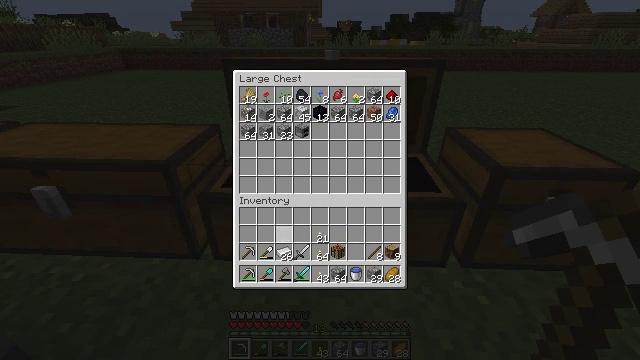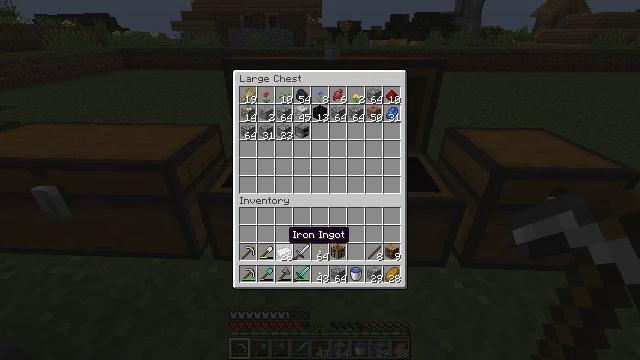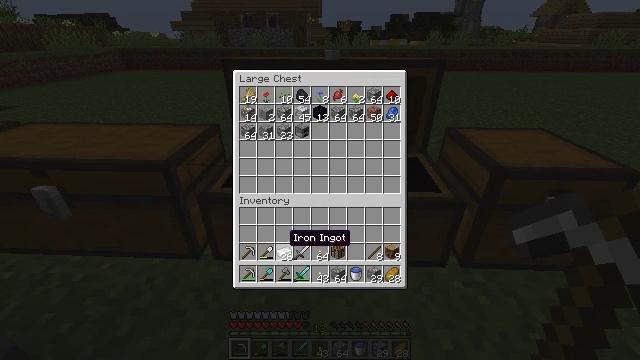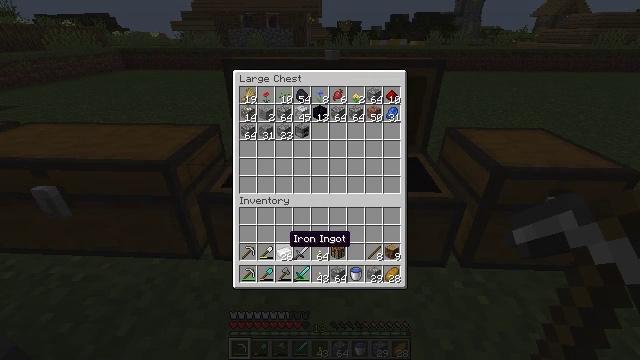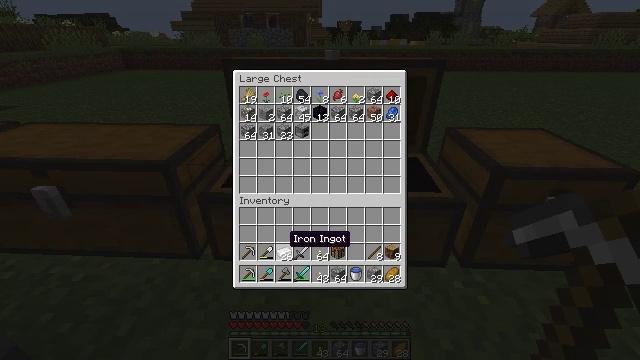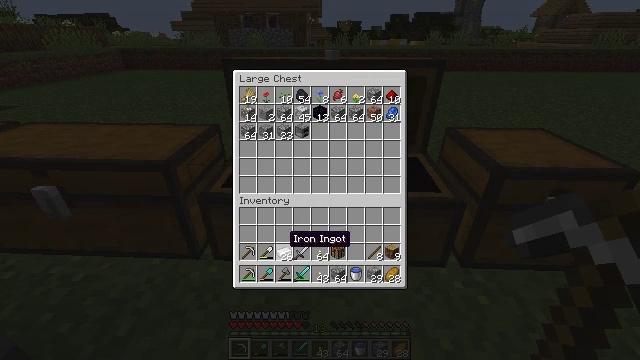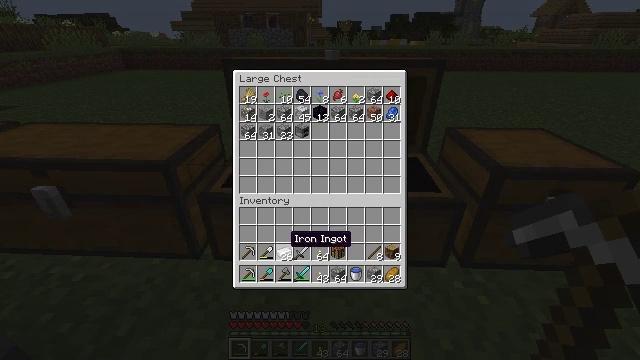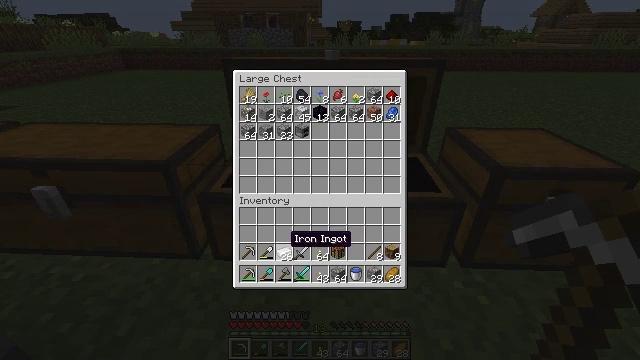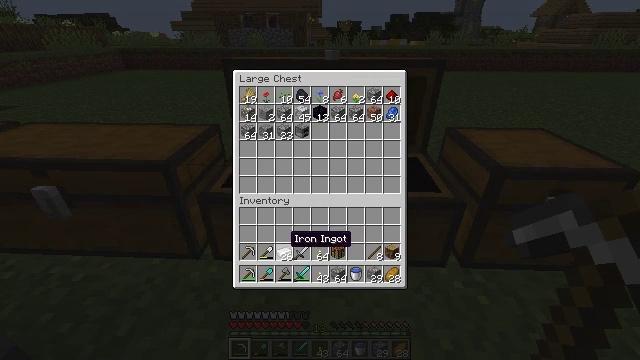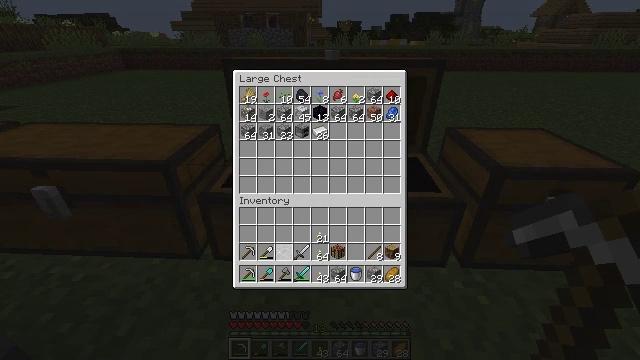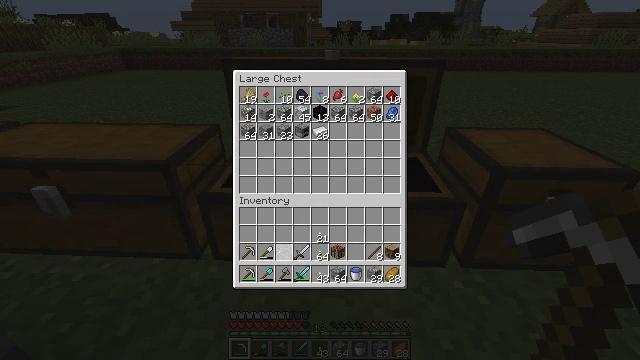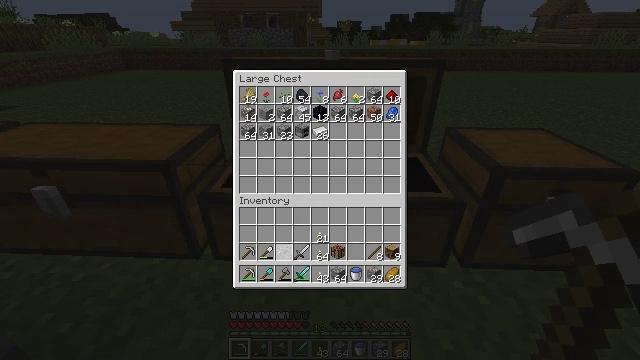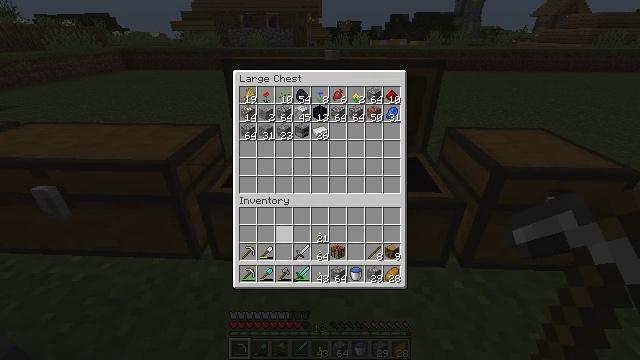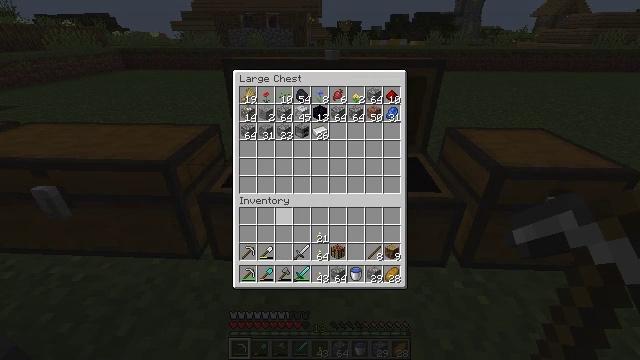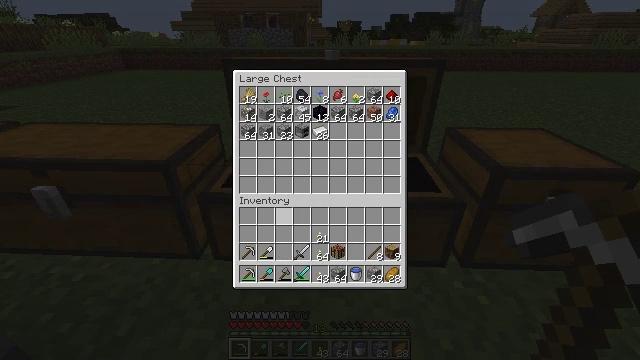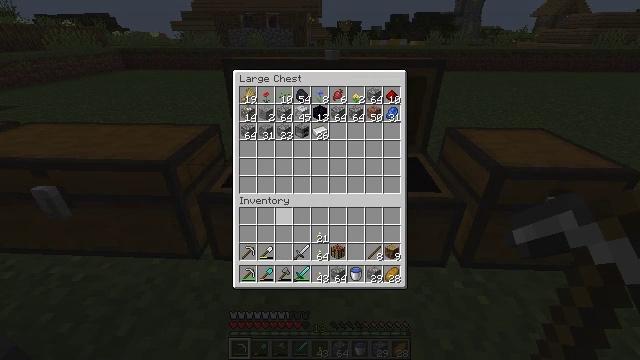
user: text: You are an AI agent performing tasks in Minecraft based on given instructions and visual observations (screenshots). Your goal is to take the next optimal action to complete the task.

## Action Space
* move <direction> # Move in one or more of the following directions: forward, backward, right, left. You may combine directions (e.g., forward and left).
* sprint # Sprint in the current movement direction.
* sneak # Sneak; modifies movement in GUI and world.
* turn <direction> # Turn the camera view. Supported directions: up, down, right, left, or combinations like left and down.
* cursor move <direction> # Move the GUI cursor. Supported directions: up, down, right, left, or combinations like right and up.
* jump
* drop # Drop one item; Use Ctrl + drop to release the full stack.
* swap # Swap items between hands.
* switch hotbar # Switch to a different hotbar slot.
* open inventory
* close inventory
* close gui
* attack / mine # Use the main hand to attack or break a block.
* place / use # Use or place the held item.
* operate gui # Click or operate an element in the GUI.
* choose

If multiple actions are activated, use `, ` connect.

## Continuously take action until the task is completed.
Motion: motion action
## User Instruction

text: Collect carrots by breaking the crop.
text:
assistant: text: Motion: sneak
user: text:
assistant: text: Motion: sneak
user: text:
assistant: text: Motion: sneak
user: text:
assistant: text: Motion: sneak
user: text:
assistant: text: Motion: sneak
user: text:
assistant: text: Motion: sneak
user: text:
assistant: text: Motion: sneak
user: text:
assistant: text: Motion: sneak
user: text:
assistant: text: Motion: sneak, choose
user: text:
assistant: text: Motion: sneak, choose
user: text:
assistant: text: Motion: sneak, choose
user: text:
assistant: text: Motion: sneak, cursor move up
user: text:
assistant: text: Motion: sneak, cursor move up
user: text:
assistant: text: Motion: sneak
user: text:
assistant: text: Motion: sneak
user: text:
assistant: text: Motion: sneak
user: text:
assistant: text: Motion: sneak
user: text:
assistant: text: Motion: sneak
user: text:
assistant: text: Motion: sneak
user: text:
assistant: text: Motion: sneak
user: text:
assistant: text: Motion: sneak
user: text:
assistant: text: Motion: sneak
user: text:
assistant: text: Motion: sneak
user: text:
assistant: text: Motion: no_op
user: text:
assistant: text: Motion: no_op
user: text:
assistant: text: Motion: no_op
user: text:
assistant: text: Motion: no_op
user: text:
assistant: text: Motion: no_op
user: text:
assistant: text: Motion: no_op
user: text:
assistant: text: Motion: no_op